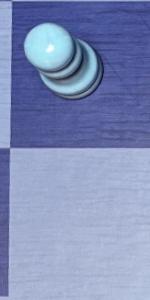
Label: Empty